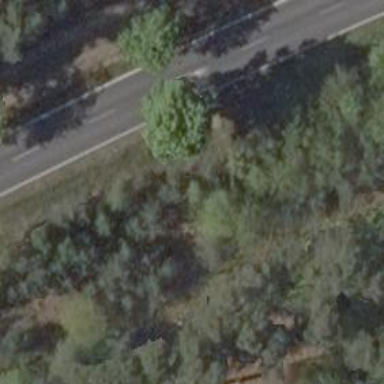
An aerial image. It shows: Deciduous tree with broadleaved leaves.